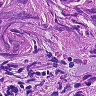
Metastatic tissue present: yes